Question: I want to let the user input a value like... Fruit 1 of 4: (input).. however, the prompt shows in the next line.
'''
print("Fruit ", i+1, "of ", numF, ": ")
selF = input()
'''

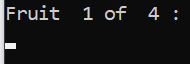
Answer: Make the text in 'input(..)':
'''
selF = input("Fruit %s of %s" % (i+1, numF))
'''
Or use:
'''
selF = input("Fruit {0} of {1}".format(i+1, numF))
'''
Or if python version higher or equal to 3.6, you can use:
'''
selF = input(f"Fruit {i+1} of {numF}")
'''